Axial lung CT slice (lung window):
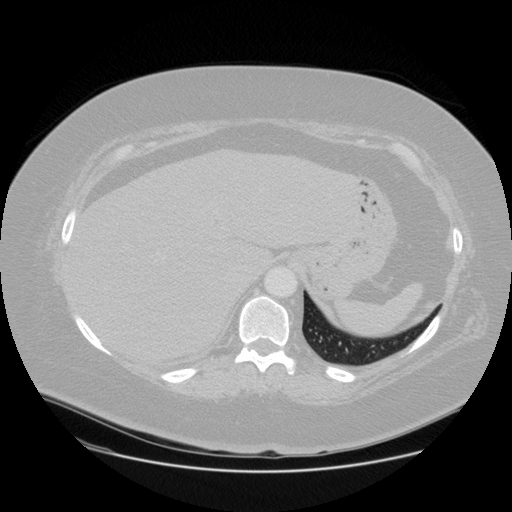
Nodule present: no